Interaction volume radius: 5 \u00c5
Interaction volume height: 30 \u00c5
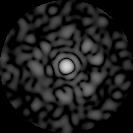
Disorder parameter: 0.8649